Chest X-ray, PA view. Patient: 35 years old, sex M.
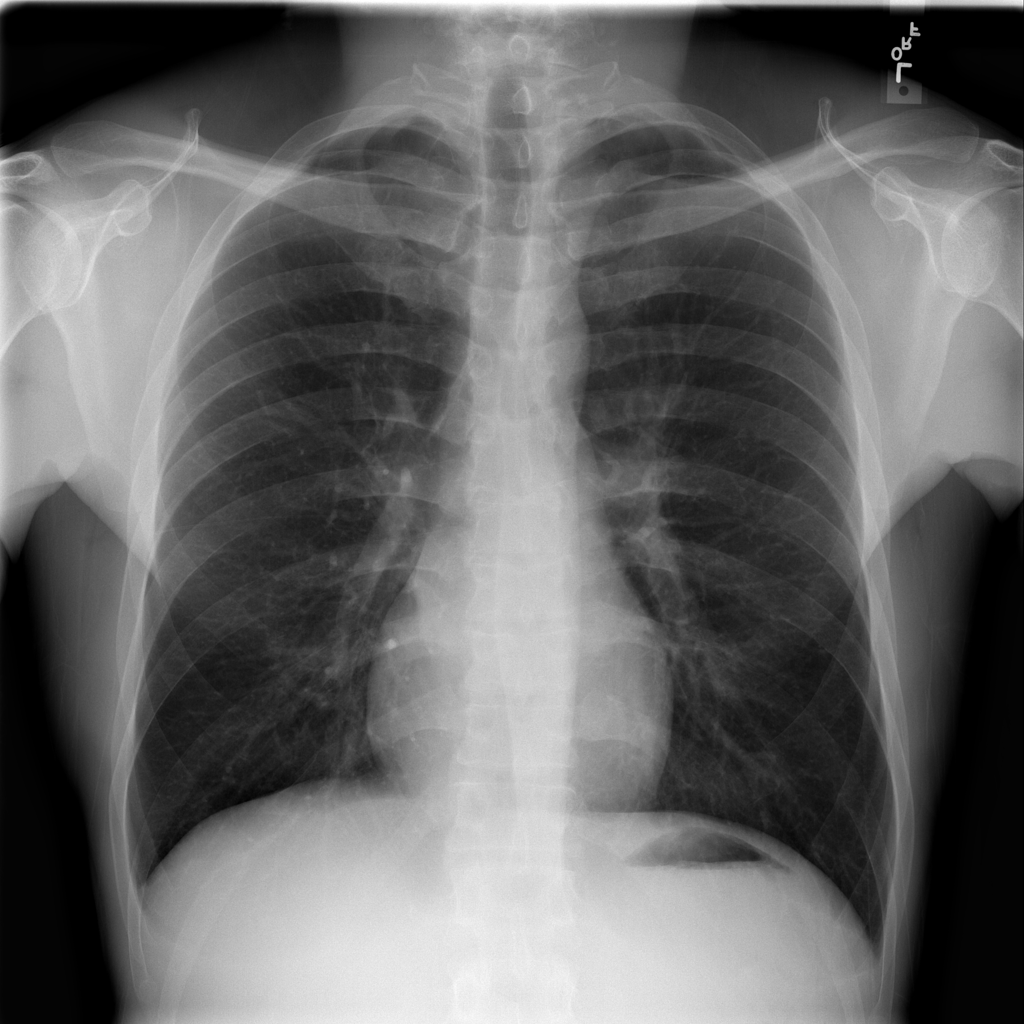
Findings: No Finding